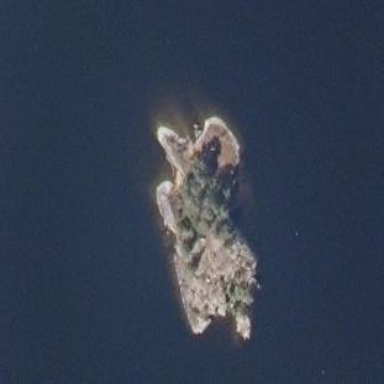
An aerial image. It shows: Islet.